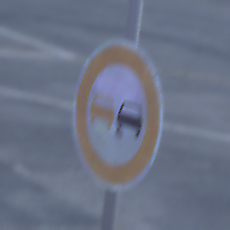
Verkehrszeichen: Ueberholverbot
Umgebung: Outdoor, Suburban
Tageszeit: SunriseSunset
Wetter: PartlyCloudy
Licht: Natural
Jahreszeit: NotSpecified
Kontrast: LowContrast